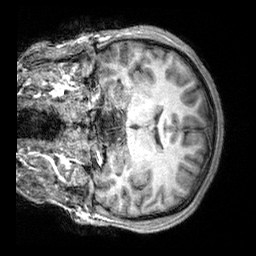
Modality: T1w
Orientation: coronal
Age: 22
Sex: male
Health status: healthy
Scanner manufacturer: siemens
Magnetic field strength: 3 T
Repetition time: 2.3 s
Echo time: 0.00303 s